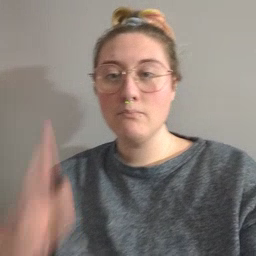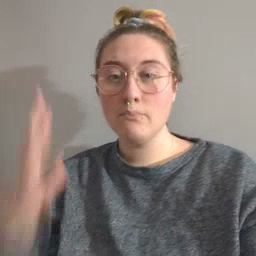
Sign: dry